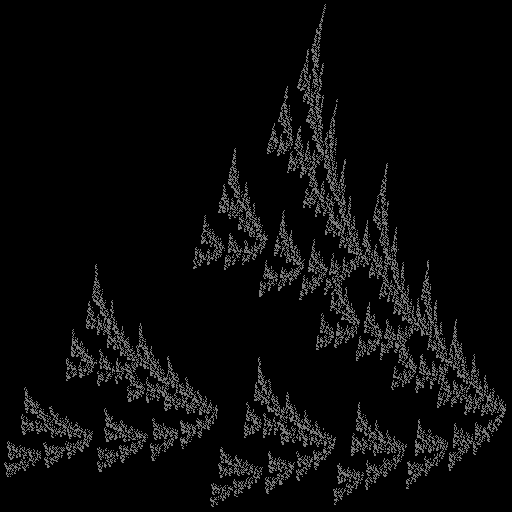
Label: watersprite